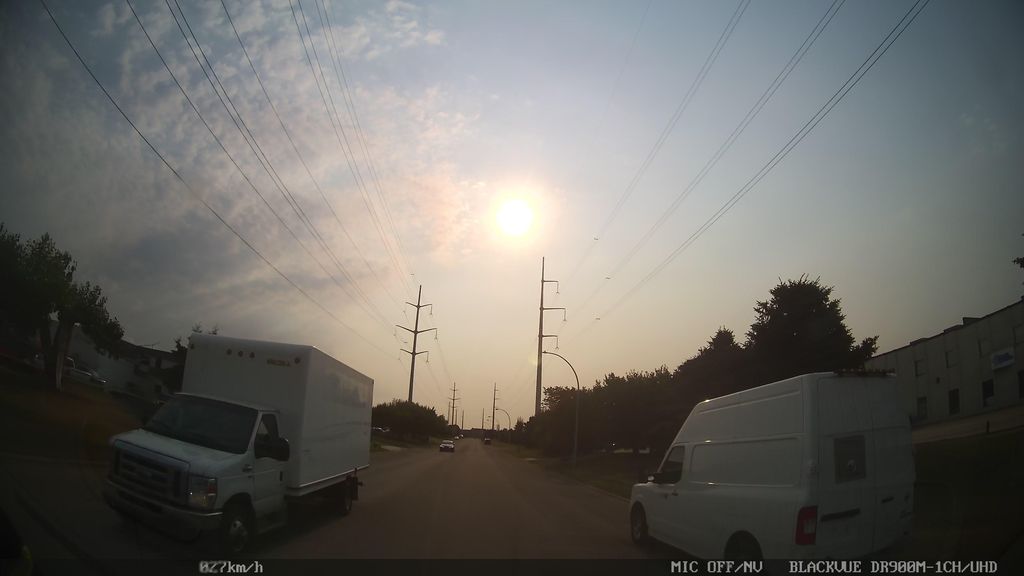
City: edmonton